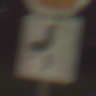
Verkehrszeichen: VerlaufVorfahrtsstrasse7
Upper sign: Stop
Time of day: Night
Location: Outdoor (Suburban)
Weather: Clear
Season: NotSpecified
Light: Artificial